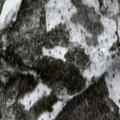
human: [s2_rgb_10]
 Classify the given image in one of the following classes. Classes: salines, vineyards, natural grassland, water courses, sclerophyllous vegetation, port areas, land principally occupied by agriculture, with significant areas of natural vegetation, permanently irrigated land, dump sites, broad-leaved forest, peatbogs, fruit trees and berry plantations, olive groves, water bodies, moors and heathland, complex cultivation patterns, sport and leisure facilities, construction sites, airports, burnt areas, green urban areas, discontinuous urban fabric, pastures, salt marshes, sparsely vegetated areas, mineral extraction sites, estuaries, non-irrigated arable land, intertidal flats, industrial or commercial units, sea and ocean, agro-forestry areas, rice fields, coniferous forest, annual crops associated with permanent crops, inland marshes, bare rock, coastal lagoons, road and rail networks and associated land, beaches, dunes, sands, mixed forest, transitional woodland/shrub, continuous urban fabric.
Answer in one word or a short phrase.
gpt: coniferous forest, transitional woodland/shrub